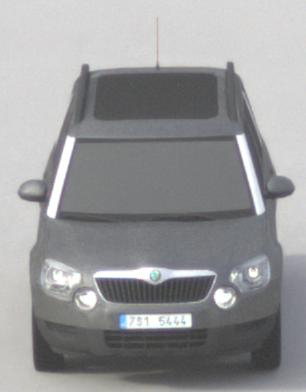
Make: Skoda
Model: Yeti 1.2 TSI
Detailed model: Yeti
Model produced from: 2009/11
Model produced until: 2011/10
Doors: 5
Color: gray
Road condition: dry road
Daytime: morning or afternoon
Contrast: low contrast